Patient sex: F
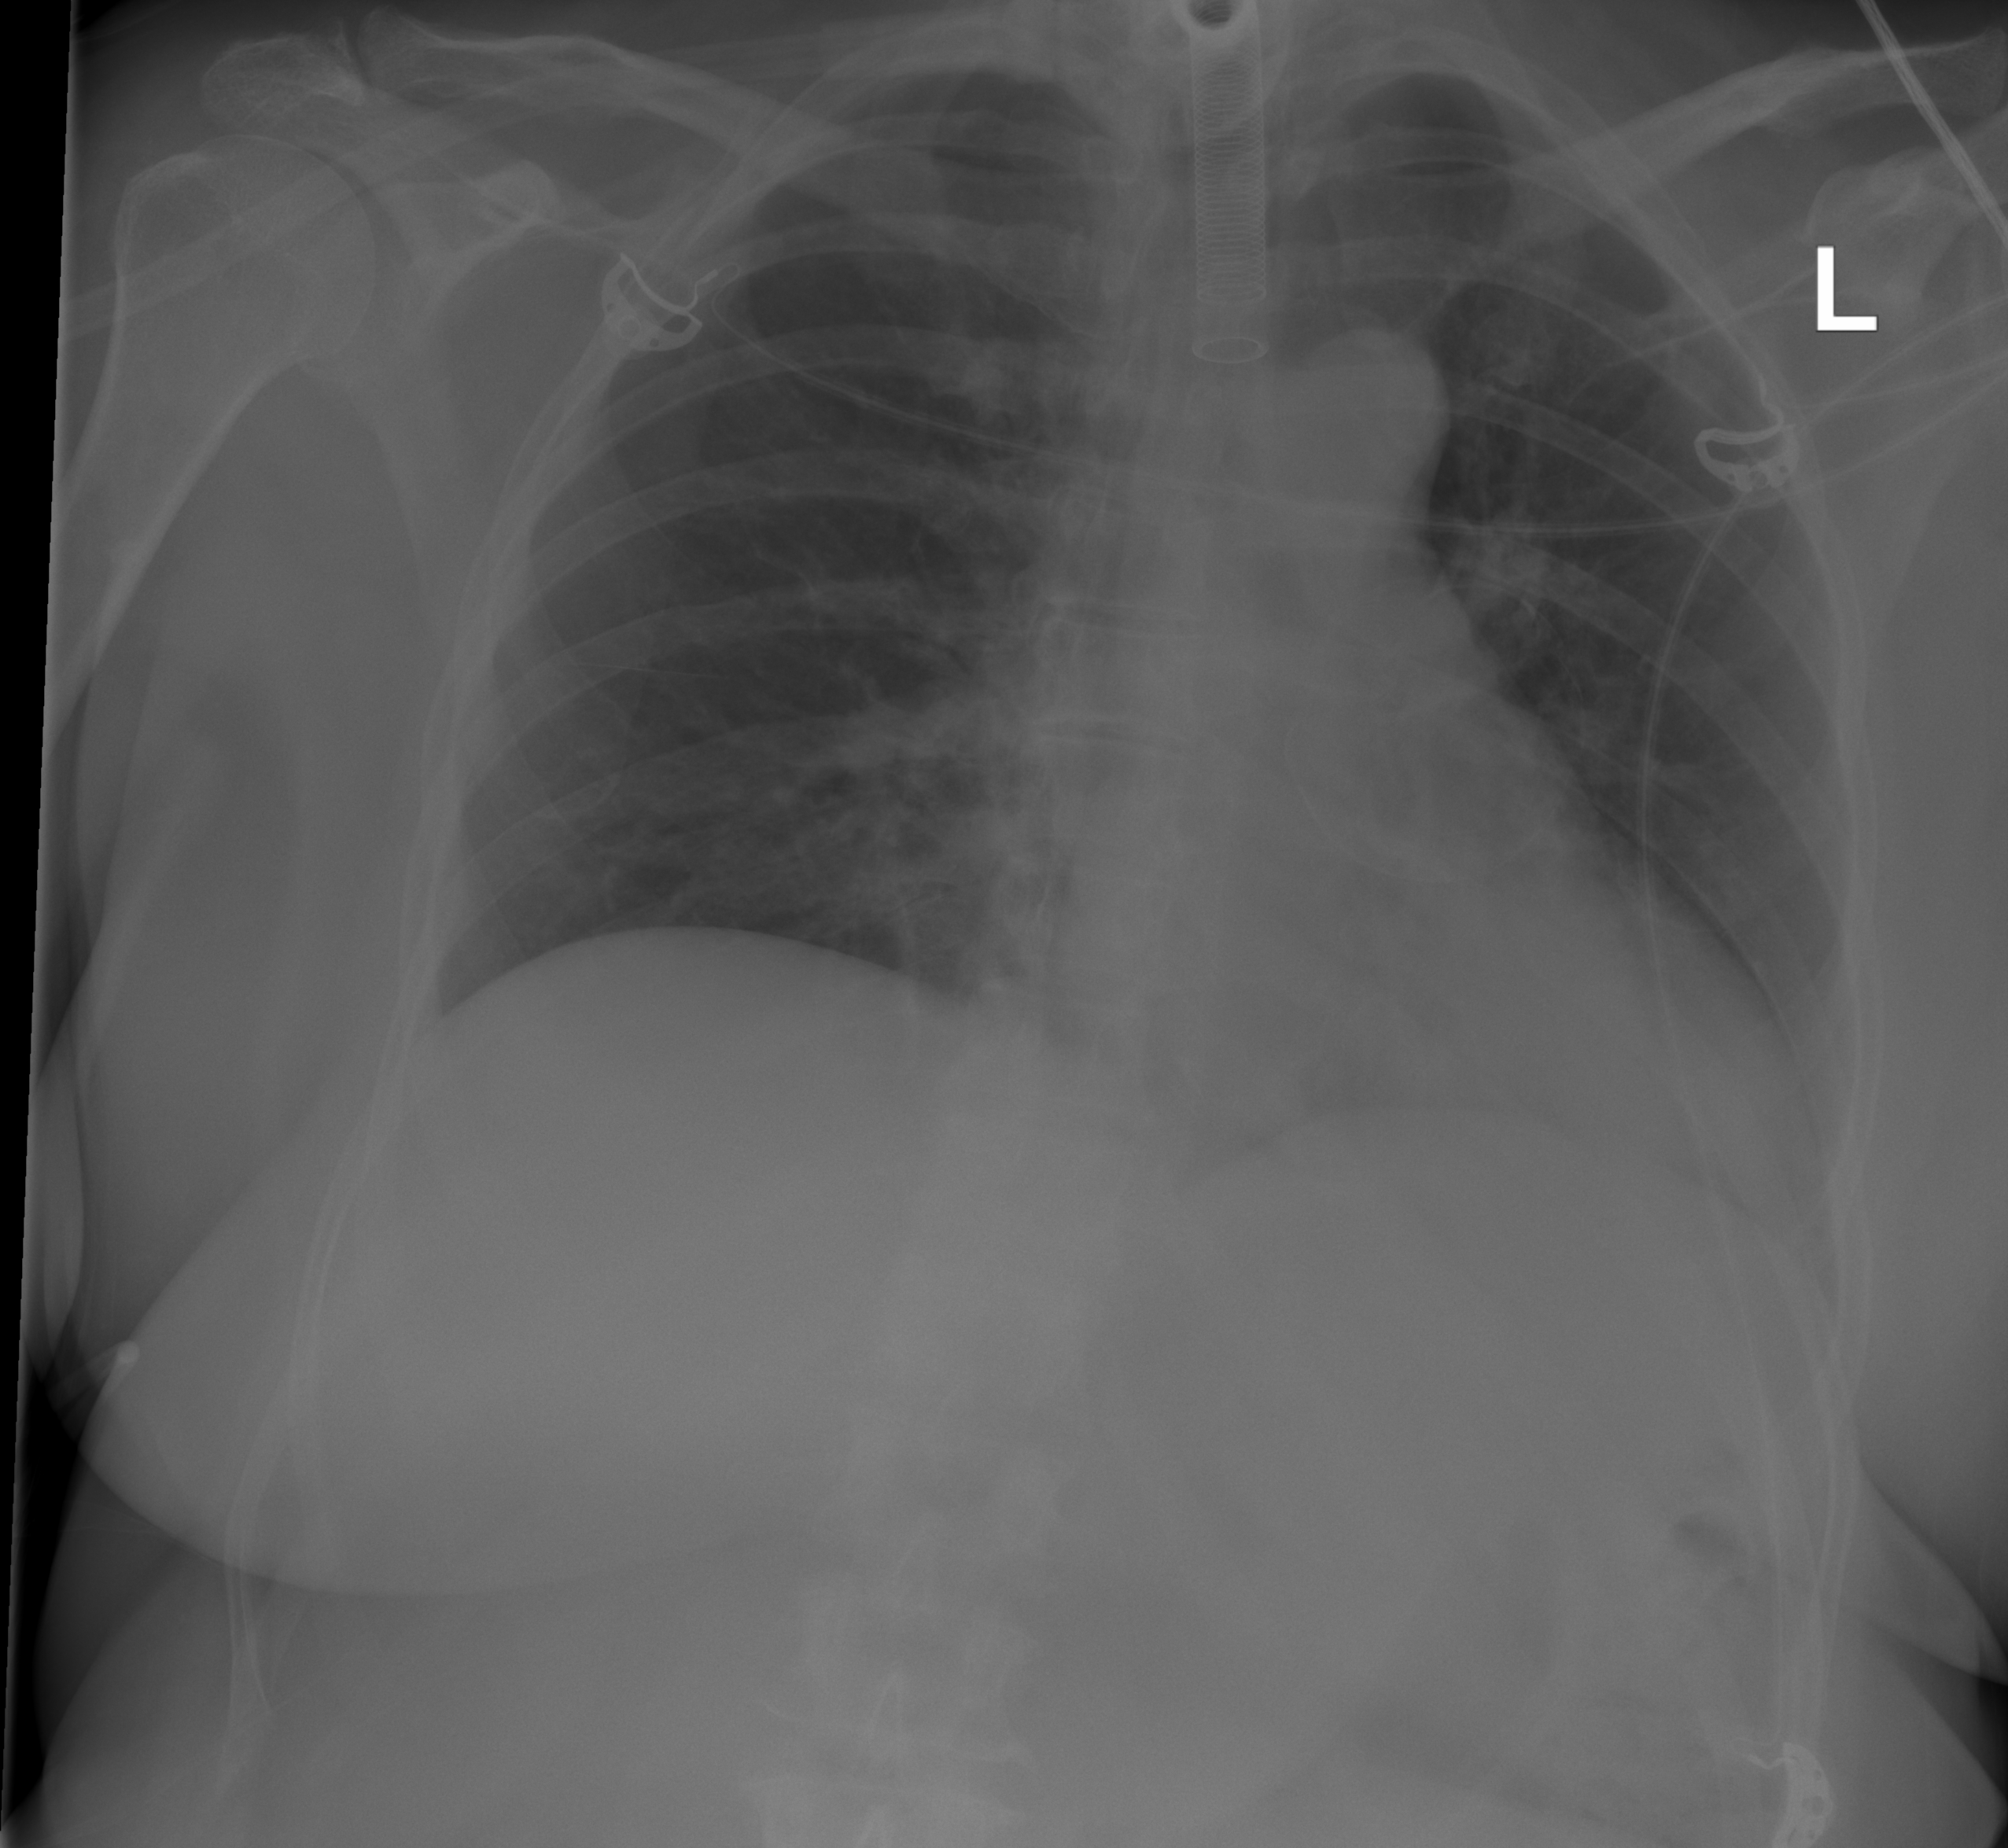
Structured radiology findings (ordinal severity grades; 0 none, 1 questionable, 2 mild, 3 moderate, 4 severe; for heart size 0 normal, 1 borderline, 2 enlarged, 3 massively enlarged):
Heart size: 1
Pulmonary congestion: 0
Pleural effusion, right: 0
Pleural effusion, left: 0
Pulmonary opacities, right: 0
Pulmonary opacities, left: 0
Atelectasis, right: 2
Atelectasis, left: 2